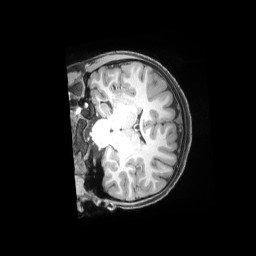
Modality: T1w
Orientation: coronal
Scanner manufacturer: siemens
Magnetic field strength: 3 T
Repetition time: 2.53 s
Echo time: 0.00169 s